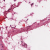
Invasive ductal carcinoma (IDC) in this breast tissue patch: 0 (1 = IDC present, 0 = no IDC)